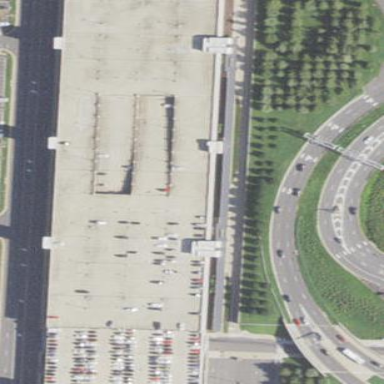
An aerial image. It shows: Multi-storey parking building.